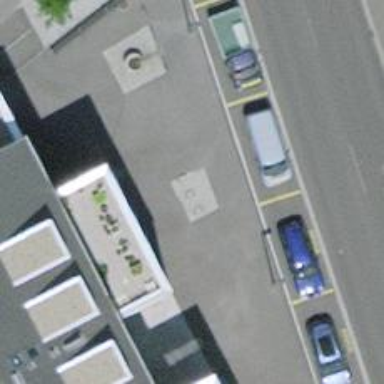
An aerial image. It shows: Bicycle parking area with stands available.